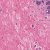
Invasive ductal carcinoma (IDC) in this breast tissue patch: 0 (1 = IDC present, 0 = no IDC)